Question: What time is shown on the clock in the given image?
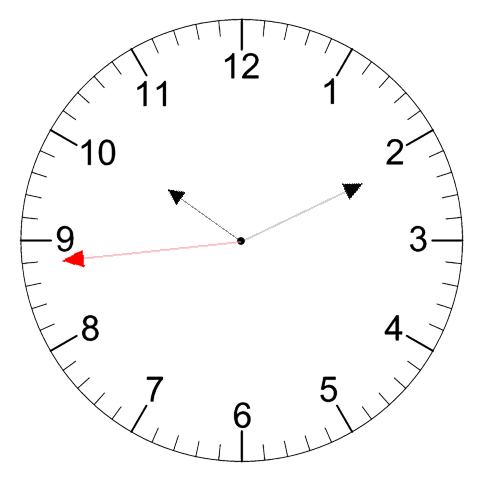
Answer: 10:10:44